Aerial crown-view tile of a tropical tree (Barro Colorado Island, Panama), acquired 20250217:
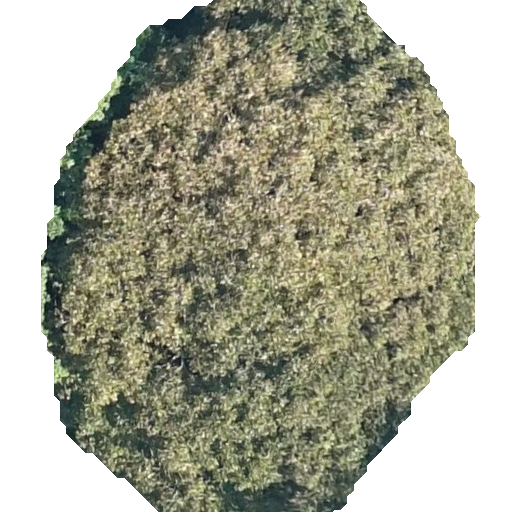
Species: Dipteryx oleifera
GBIF accepted scientific name: Dipteryx oleifera
Crown area: 270.42 m²